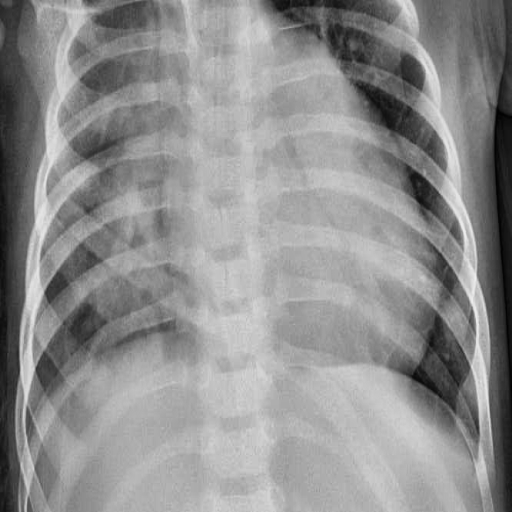
Finding: PNEUMONIA